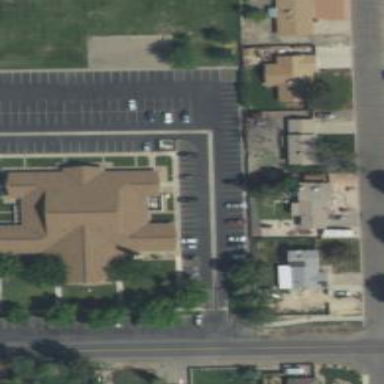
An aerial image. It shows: Building that serves as place of worship.